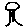
Label: tree